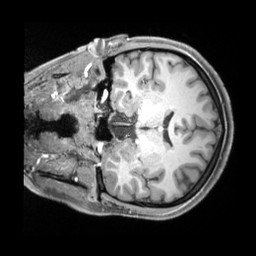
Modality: T1w
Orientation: coronal
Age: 22
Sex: female
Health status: ill
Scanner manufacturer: siemens
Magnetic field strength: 3 T
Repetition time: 2.2 s
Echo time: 0.00218 s